Interaction volume radius: 5 \u00c5
Interaction volume height: 25 \u00c5
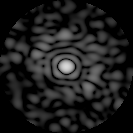
Disorder parameter: 0.836